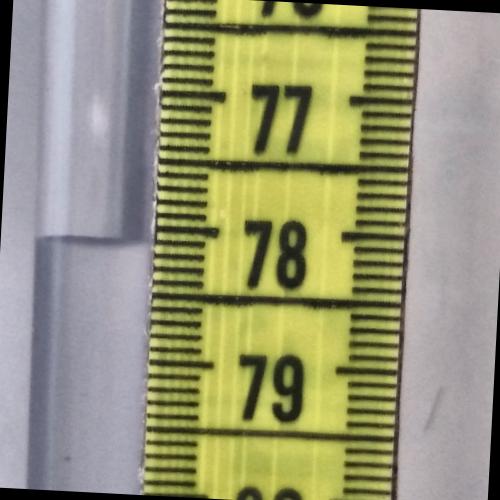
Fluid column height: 78.1 cm